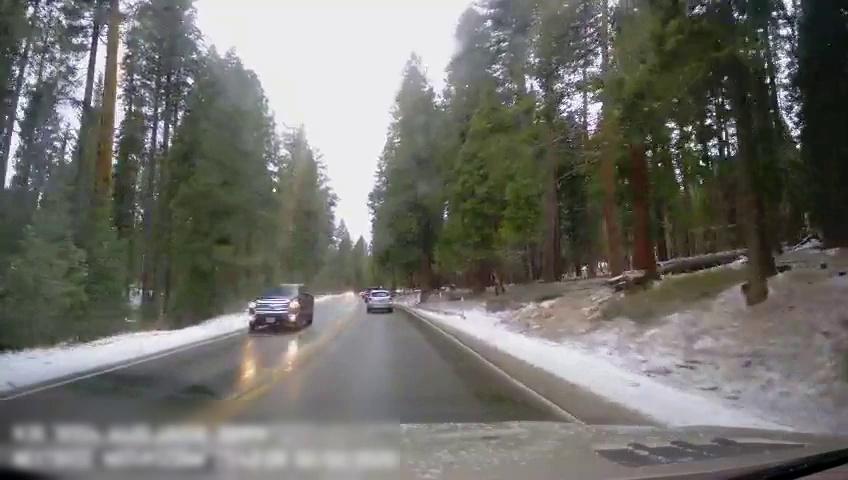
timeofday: Day
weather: Cloudy
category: Drivable Space
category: Vehicles | Truck
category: Vehicles | Car
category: Vehicles | SUV
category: Lanes | Current Lane
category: Lanes | Current Lane
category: Lanes | Opposite Lane
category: Lanes | Opposite Lane